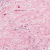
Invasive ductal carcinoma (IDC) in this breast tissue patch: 0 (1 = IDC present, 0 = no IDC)